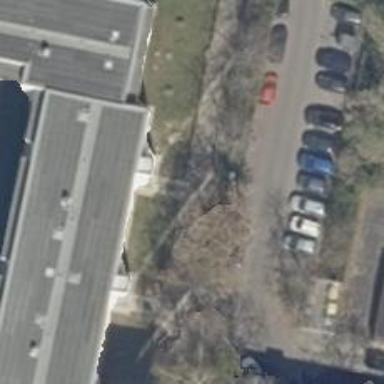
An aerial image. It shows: Concrete footway.